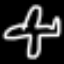
Label: airplane